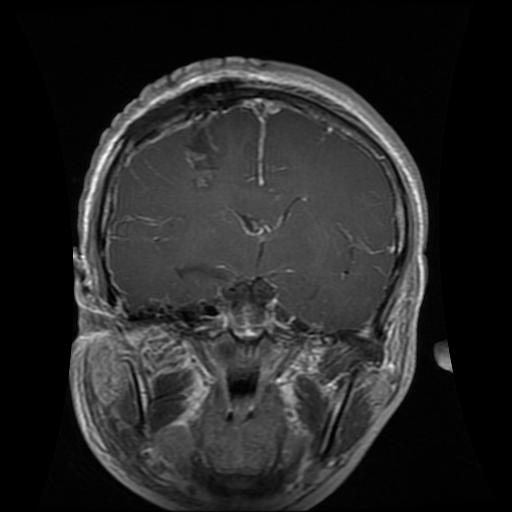
Label: glioma